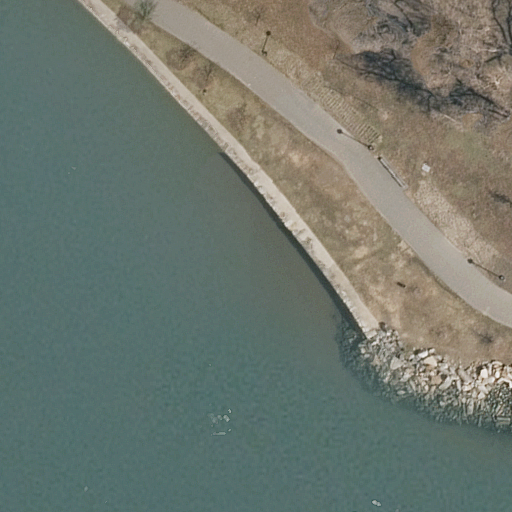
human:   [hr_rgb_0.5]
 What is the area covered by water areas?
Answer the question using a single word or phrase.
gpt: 6490m2

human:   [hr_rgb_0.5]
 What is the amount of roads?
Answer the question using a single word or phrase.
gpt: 1

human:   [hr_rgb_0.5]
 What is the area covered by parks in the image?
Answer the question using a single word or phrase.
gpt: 4138m2

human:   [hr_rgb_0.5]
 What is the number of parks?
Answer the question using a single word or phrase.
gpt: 1

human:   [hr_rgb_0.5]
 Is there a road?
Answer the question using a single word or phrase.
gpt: yes

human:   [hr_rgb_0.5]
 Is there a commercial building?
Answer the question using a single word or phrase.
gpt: no

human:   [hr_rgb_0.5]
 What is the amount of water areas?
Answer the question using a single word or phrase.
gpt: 2

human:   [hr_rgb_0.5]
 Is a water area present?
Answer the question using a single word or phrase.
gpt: yes

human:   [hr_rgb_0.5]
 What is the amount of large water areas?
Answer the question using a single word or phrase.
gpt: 2

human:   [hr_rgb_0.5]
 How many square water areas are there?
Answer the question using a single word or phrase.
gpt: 0

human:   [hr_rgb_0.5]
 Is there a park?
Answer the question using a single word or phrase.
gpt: yes

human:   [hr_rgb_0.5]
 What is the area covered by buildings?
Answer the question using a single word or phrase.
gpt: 0m2

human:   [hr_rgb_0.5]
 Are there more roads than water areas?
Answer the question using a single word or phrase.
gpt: no

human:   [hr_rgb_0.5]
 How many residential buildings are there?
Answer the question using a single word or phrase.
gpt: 0

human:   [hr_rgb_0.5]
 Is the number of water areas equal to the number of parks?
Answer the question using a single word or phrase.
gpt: no

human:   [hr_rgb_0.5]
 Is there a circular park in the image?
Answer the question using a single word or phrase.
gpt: no

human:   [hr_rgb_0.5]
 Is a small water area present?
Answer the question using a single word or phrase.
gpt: no

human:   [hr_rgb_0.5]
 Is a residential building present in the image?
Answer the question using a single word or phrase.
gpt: no

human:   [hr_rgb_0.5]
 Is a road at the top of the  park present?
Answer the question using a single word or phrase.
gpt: no

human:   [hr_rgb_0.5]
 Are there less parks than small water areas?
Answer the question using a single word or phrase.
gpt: no

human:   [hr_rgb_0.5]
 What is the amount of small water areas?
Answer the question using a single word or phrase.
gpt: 0

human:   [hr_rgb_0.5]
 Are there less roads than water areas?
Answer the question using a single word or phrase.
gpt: yes

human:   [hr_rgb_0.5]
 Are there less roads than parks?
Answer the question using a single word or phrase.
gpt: no

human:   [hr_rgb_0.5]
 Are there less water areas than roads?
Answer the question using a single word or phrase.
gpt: no

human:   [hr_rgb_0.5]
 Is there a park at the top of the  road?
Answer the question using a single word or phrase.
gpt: no

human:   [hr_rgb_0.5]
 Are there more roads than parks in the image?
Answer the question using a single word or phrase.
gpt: no

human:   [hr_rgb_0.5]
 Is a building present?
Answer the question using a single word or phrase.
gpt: no

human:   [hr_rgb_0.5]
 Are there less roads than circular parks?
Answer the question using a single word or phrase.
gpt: no

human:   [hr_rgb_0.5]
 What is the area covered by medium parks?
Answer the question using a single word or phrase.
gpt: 0m2

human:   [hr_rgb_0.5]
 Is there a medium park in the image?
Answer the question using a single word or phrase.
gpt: no

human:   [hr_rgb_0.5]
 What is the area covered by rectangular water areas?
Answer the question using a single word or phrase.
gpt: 797m2

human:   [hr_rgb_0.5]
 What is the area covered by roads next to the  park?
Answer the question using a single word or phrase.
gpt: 0m2

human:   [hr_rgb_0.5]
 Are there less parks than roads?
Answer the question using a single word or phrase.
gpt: no

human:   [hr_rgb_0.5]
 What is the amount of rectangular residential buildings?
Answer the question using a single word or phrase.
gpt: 0

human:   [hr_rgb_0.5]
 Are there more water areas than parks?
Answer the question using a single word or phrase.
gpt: yes

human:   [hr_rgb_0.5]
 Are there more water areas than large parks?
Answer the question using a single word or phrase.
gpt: yes

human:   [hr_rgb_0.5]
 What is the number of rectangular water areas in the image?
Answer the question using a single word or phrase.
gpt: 1

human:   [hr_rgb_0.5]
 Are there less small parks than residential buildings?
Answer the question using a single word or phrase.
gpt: no

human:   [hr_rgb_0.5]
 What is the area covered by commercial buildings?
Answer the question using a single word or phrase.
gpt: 0m2

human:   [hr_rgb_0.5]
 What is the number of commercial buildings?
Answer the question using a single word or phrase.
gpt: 0

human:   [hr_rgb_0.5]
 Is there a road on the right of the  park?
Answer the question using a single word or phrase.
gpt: no

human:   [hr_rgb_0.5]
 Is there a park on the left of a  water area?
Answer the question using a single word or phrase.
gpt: no

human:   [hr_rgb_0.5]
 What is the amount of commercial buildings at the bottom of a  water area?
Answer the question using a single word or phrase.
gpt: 0

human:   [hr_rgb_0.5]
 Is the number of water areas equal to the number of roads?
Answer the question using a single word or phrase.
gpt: no

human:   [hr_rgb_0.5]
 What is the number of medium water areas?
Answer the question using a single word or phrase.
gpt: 0

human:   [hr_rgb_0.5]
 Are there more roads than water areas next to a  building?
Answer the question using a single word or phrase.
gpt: yes

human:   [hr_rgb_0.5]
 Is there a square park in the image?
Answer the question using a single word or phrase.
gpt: no

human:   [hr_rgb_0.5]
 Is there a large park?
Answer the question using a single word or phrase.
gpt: yes

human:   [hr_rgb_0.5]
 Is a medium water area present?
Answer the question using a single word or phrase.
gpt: no

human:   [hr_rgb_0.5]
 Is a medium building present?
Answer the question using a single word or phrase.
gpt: no

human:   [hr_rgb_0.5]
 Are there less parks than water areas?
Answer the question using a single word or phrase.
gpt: yes

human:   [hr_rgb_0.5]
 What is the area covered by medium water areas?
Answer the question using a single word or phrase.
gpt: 0m2

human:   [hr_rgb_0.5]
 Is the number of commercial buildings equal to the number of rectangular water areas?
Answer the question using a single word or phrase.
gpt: no

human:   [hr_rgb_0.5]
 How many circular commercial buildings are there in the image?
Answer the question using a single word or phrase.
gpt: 0

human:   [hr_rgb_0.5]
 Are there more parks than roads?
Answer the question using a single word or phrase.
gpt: no

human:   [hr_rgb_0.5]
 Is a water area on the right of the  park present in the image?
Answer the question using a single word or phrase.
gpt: no

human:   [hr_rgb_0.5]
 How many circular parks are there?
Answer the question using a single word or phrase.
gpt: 0

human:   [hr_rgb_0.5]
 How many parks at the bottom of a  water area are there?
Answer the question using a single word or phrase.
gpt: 0

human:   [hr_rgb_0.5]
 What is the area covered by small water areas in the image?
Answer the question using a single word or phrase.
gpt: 0m2

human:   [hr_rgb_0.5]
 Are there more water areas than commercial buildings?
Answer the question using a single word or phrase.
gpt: yes

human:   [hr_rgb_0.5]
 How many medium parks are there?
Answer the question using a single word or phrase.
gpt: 0

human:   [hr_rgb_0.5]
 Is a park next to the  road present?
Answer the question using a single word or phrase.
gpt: yes

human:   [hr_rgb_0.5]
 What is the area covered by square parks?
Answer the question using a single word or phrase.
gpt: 0m2

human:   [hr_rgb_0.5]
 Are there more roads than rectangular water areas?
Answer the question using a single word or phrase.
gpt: no